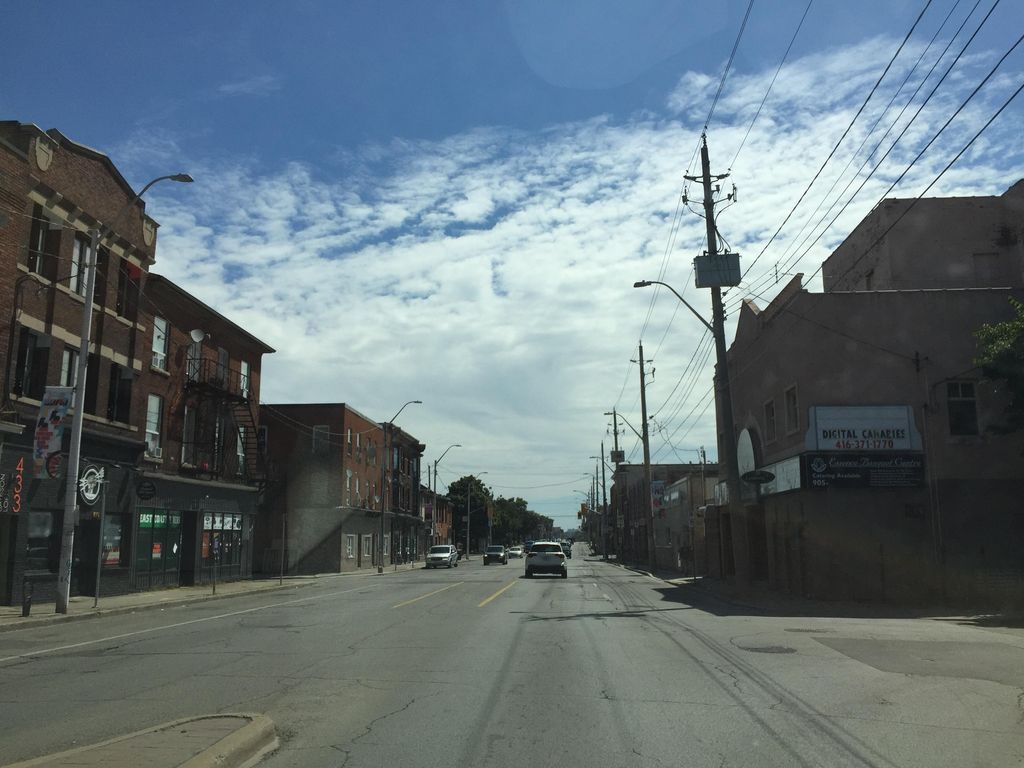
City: hamilton